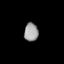
Tissue: lung
Cell type: Endothelial cells
Senescence score: 0.6789
Nuclear area (px): 249
Mean DAPI intensity: 156.924